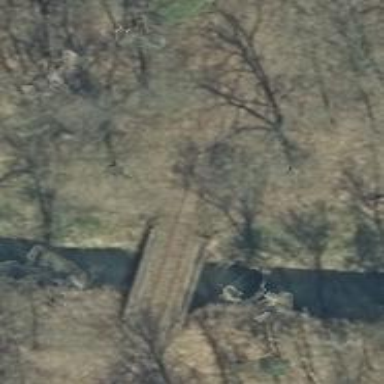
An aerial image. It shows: Disused railway bridge.